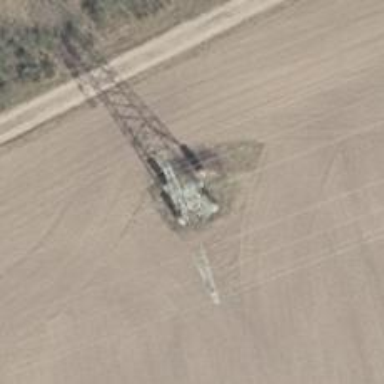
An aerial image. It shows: Power tower.